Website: lowes
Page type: review-order
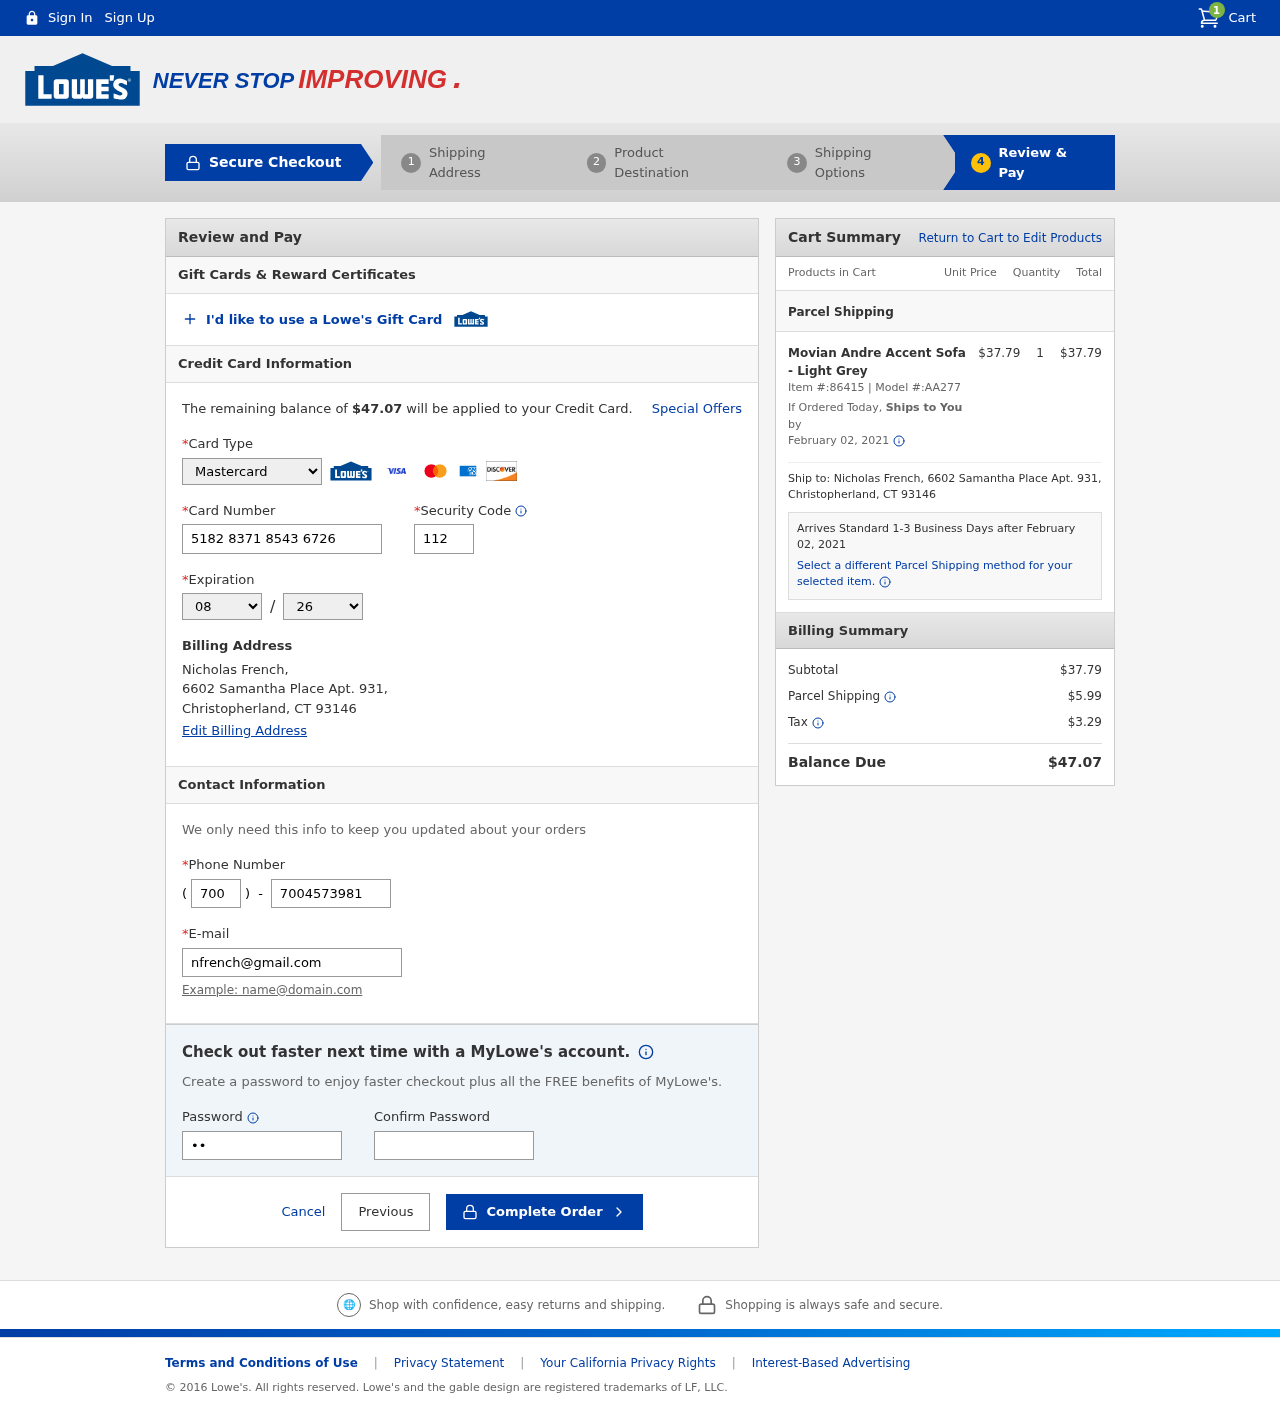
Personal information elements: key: PII_CARD_CVV
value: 112
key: PII_CARD_EXPIRY_MONTH
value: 08
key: PII_CARD_EXPIRY_YEAR
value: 26
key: PII_CARD_NUMBER
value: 5182 8371 8543 6726
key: PII_CARD_TYPE
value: Mastercard
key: PII_CITY
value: Christopherland
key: PII_EMAIL
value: nfrench@gmail.com
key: PII_FULLNAME
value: Nicholas French,
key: PII_PHONE
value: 7004573981
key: PII_PHONE_AREA
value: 700
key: PII_POSTCODE
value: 93146
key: PII_STATE_ABBR
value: CT
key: PII_STREET
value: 6602 Samantha Place Apt. 931
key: PII_STREET
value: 6602 Samantha Place Apt. 931,
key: PII_FULLNAME2
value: Nicholas French
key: PII_POSTCODE_FULL
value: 93146
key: PII_CITY_STATE
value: Christopherland, CT
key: PII_CITY_STATE_ZIP
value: Christopherland, CT 93146
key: PII_POSTCODE_NUMERIC
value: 93146
Product elements: key: PRODUCT1_NAME
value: Movian Andre Accent Sofa - Light Grey
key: PRODUCT1_PRICE
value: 37.79
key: PRODUCT1_QUANTITY
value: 1
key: PRODUCT1_ITEM_NUMBER
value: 86415
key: PRODUCT1_MODEL_NUMBER
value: AA277
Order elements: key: ORDER_NUM_ITEMS
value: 1
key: ORDER_TOTAL
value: $47.07
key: ORDER_SHIPPING_DATE
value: February 02, 2021
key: ORDER_SUBTOTAL
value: $37.79
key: ORDER_SHIPPING_DATE2
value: February 02, 2021
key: ORDER_SUBTOTAL2
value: $37.79
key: ORDER_SHIPPING_COST
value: $5.99
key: ORDER_TAX
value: $3.29